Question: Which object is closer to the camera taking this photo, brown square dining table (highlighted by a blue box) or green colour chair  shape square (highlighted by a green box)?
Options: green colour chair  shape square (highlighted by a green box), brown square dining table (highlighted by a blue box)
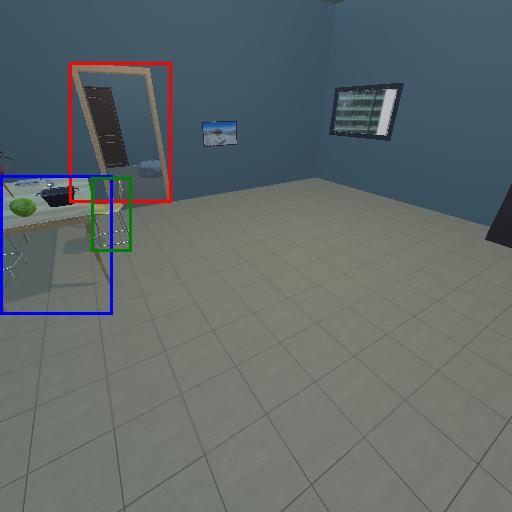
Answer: green colour chair  shape square (highlighted by a green box)